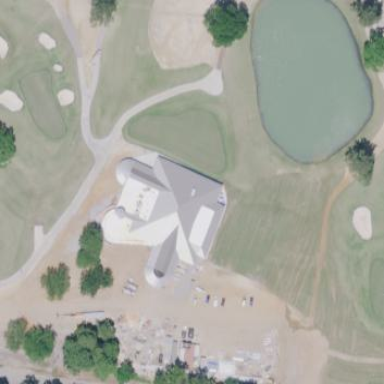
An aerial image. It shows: Clubhouse building associated with golf course.